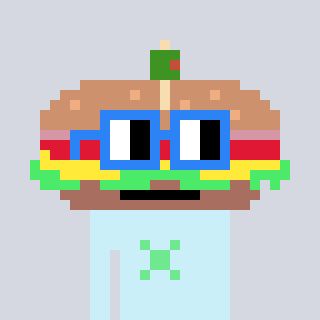
a pixel art character with square blue glasses, a sandwich-shaped head and a cold-colored body on a cool background